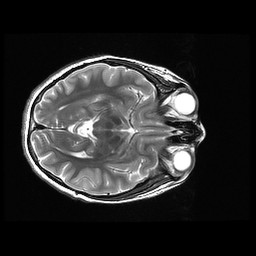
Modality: T2w
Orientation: axial
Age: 19
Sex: female
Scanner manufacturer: ge
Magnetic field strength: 3 T
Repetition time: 4.758 s
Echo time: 0.09974 s